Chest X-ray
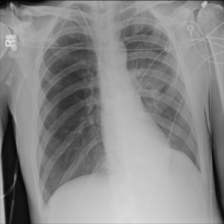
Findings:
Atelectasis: positive
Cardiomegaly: negative
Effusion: positive
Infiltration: negative
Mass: negative
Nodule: negative
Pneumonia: negative
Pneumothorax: negative
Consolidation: negative
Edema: negative
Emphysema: negative
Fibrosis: negative
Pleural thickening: negative
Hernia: negative